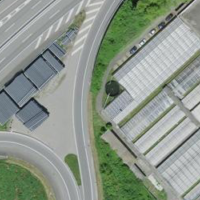
EUNIS habitat code: 57
Species observed at this site:
Conocephalus fuscus